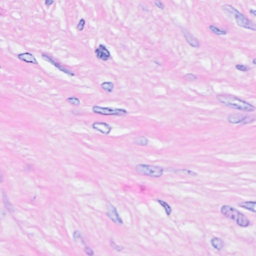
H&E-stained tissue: Breast